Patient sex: F
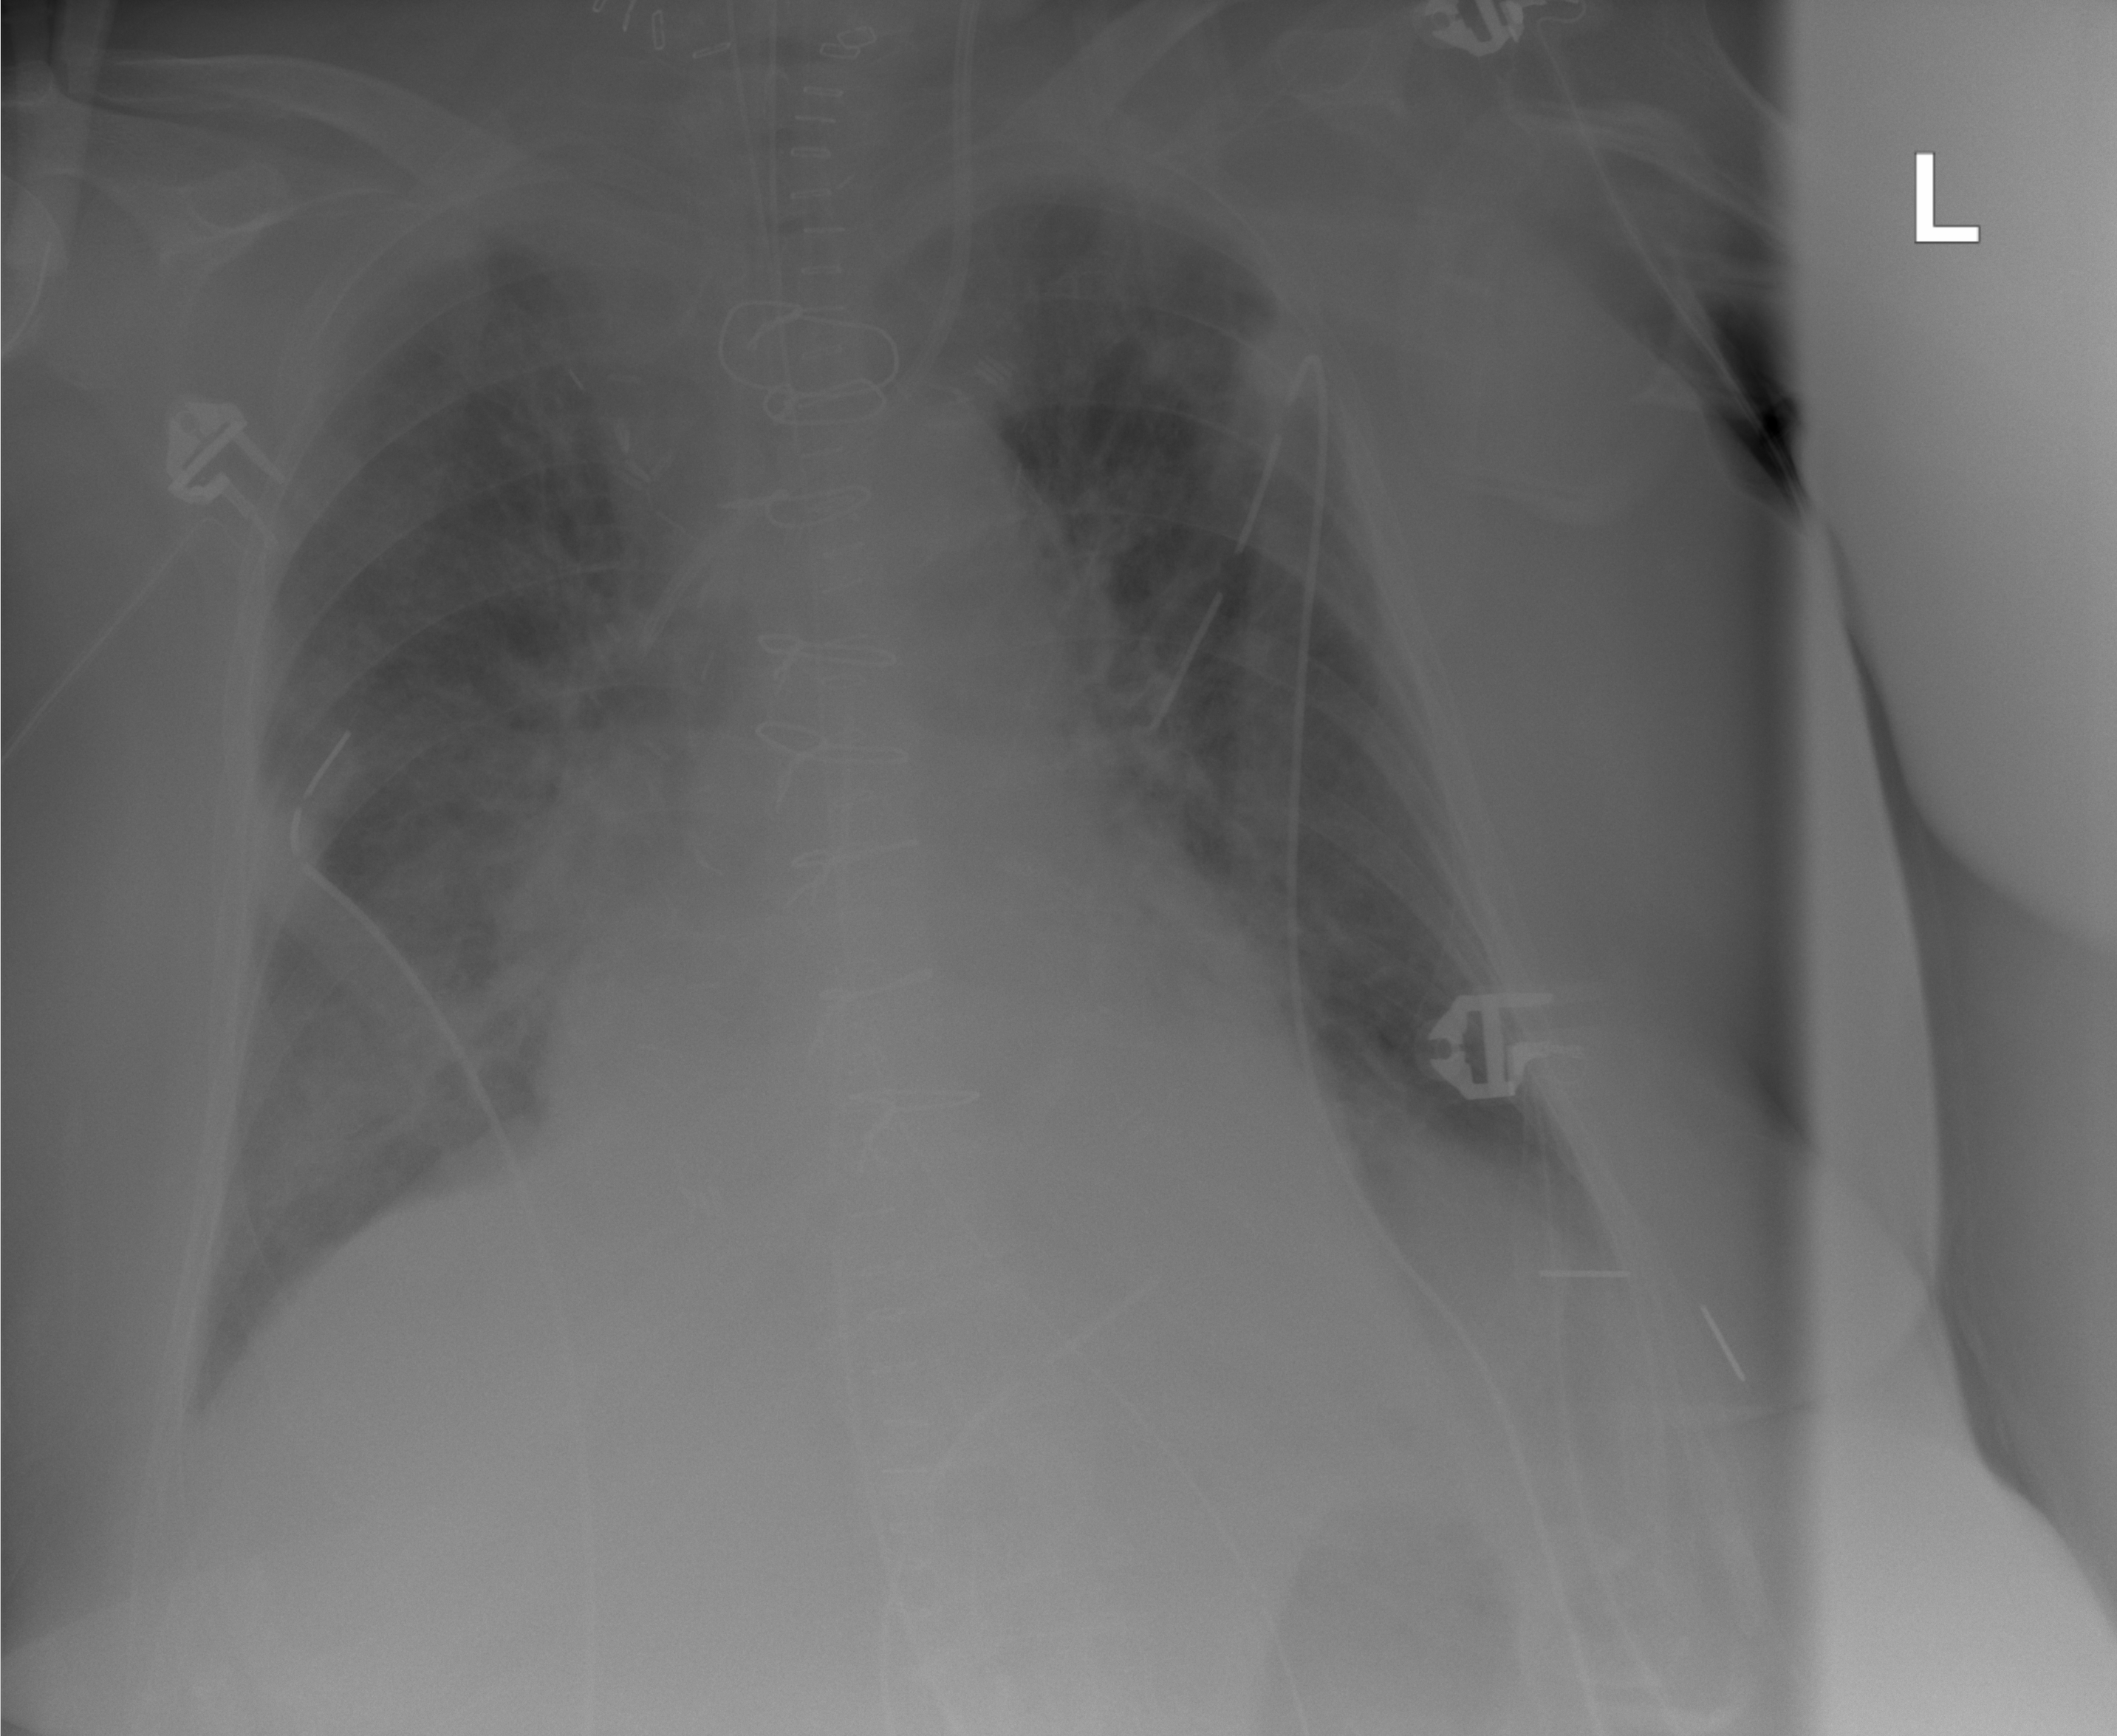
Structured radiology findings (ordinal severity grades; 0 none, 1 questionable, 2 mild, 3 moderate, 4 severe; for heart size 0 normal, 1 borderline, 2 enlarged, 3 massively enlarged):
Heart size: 1
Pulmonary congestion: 2
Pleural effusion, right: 0
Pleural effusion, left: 0
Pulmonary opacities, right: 2
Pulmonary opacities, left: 0
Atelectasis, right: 2
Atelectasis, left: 2